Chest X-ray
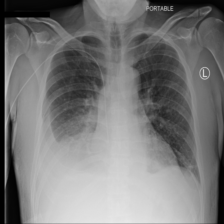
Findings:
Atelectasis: negative
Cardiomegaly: negative
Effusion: negative
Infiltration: negative
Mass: negative
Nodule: negative
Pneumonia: negative
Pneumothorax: negative
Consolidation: positive
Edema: negative
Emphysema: negative
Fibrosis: negative
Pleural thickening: negative
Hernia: negative